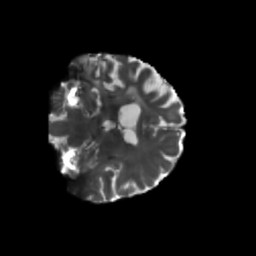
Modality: T2w
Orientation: coronal
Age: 68
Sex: female
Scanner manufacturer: siemens
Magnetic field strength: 3 T
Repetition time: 5.47 s
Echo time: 0.0854 s